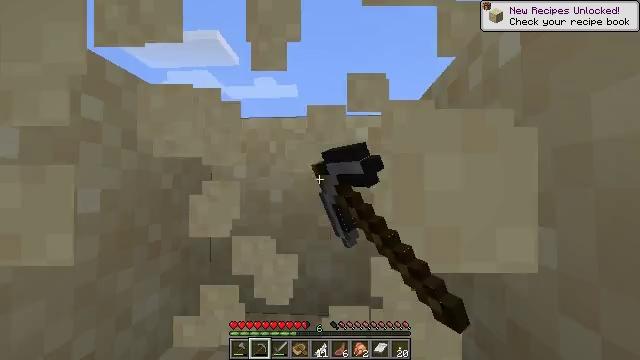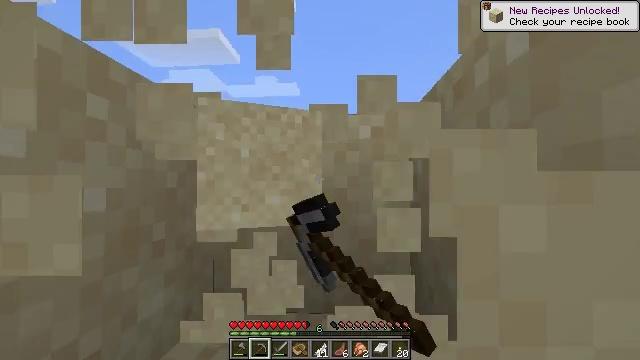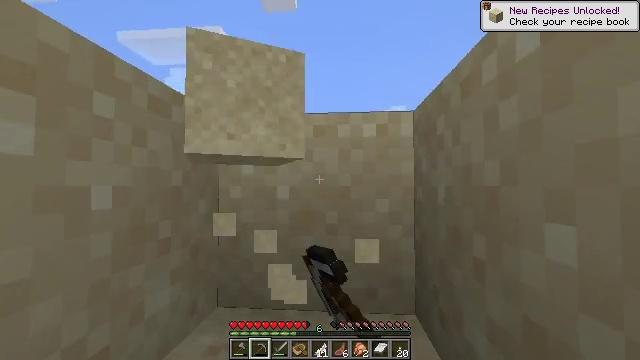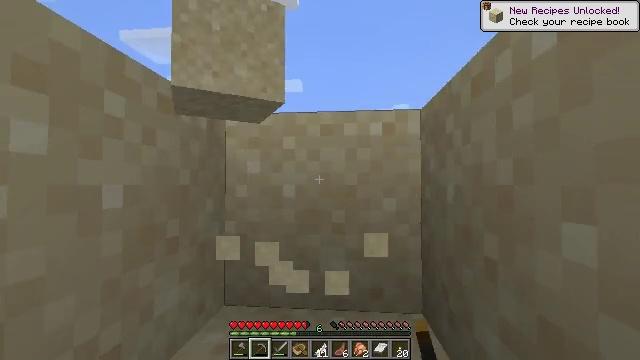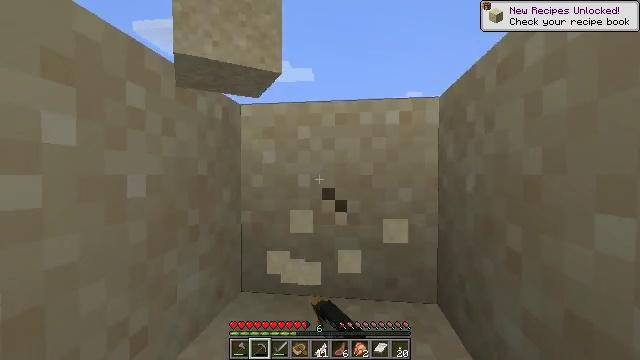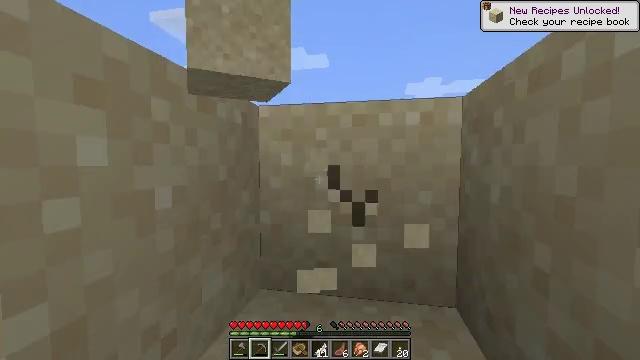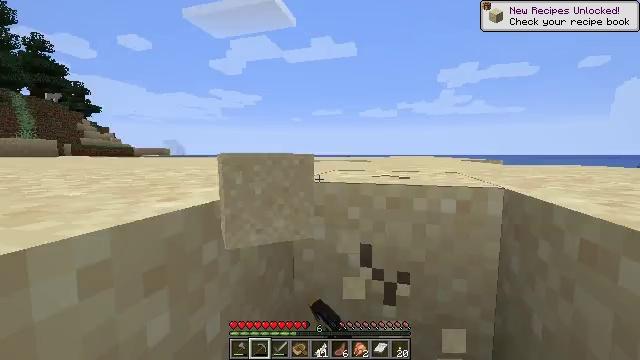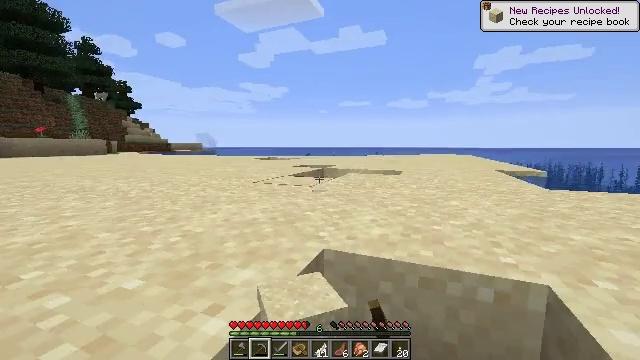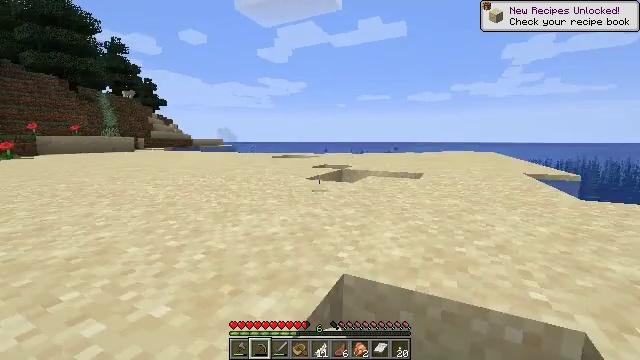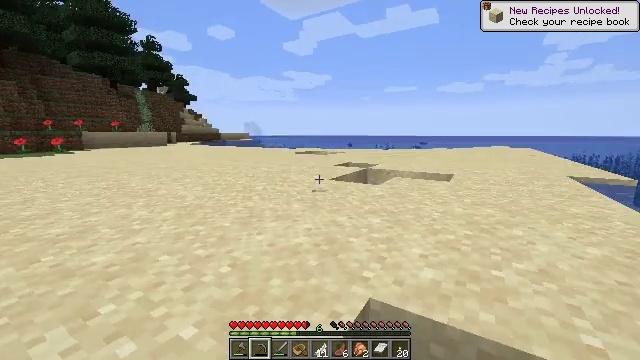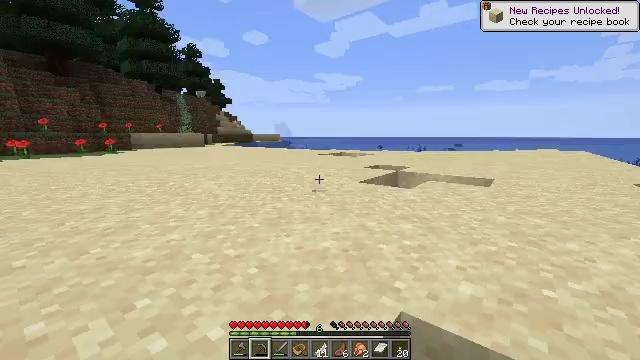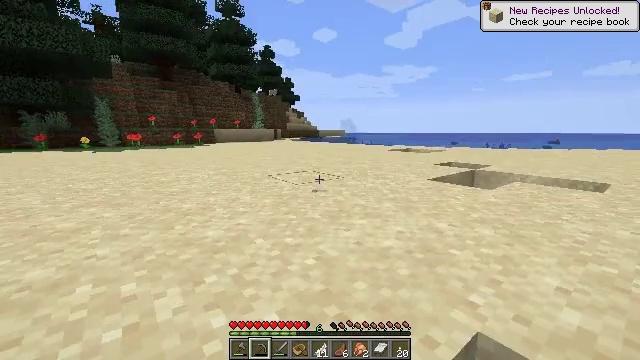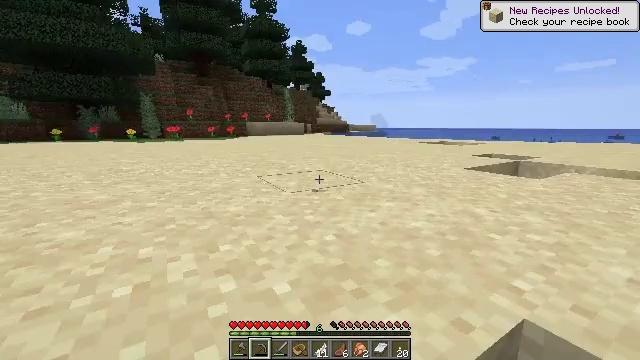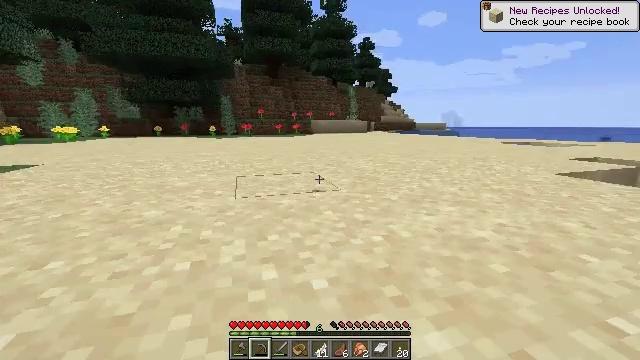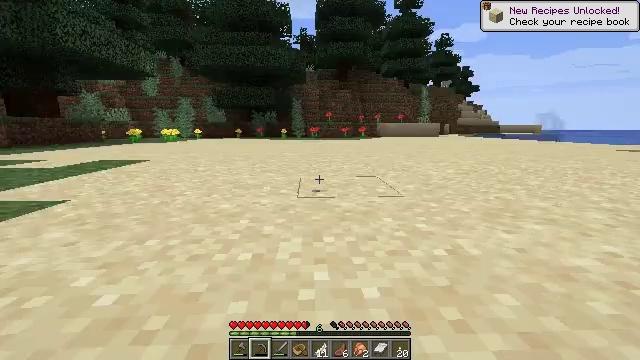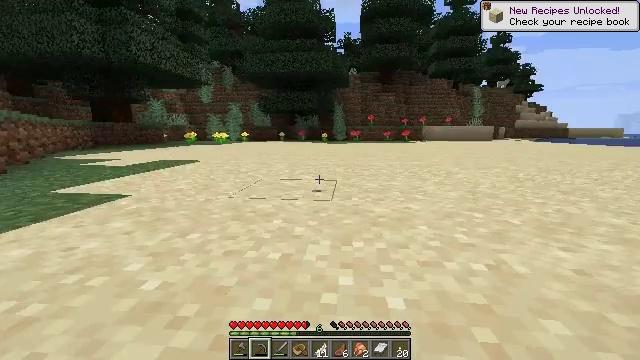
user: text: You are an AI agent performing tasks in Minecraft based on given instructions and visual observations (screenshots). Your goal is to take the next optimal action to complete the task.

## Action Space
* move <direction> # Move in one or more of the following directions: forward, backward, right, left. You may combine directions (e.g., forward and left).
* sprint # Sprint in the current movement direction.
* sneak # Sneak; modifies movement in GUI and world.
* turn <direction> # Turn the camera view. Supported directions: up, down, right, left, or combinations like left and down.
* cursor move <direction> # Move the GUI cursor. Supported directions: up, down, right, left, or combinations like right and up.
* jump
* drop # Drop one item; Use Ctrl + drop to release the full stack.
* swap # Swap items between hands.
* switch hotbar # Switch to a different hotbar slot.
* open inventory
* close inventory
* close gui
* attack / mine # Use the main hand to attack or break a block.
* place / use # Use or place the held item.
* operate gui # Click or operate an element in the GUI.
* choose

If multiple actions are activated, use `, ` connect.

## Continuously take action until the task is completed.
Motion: motion action
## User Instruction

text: Harvest sweet berries by mining the bush.
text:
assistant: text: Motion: move forward, attack / mine
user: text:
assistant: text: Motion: move forward, attack / mine
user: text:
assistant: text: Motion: move forward, attack / mine
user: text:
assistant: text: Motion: move forward, turn left and down, attack / mine
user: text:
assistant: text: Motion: move forward, turn left and down, attack / mine, jump
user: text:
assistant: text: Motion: move forward, turn left and down, attack / mine, jump
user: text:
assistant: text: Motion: move forward, turn left and down, jump
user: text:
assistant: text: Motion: move forward, turn left and down, jump
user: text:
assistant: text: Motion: move forward, turn left and down, jump
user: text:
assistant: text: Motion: move forward, turn left
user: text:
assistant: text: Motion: move forward, turn left
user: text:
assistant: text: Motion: move forward, turn left
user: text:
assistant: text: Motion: move forward, turn left
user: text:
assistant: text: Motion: move forward, turn left
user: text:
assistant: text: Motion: move forward, turn left
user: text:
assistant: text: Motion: move forward, turn left, jump
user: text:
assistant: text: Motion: move forward, turn left, jump
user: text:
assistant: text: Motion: move forward, turn left, jump
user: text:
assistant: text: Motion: move forward, turn left, jump
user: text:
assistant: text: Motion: move forward
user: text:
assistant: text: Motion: move forward
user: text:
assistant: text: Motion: move forward
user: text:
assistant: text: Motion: move forward
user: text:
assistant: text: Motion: move forward
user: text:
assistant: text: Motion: move forward
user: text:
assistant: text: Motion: move forward
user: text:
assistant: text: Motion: move forward
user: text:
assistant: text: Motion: move forward
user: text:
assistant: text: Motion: move forward, turn left
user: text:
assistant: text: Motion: move forward, turn left and down